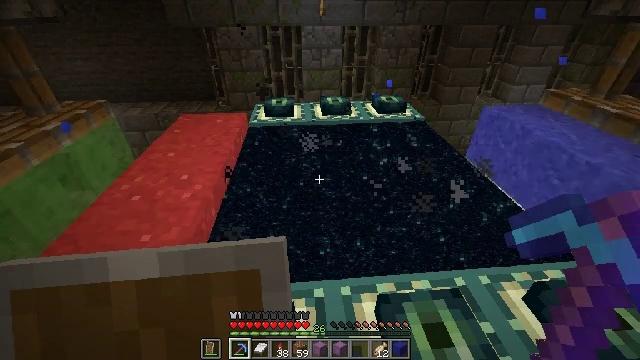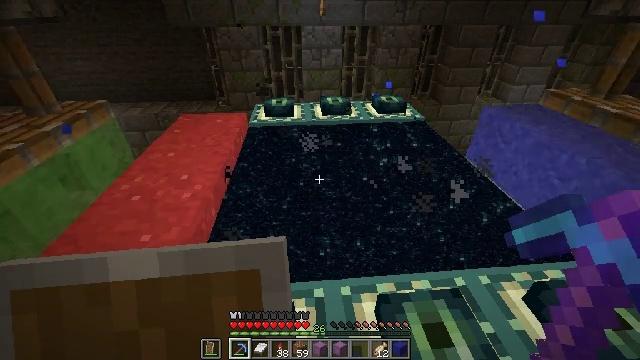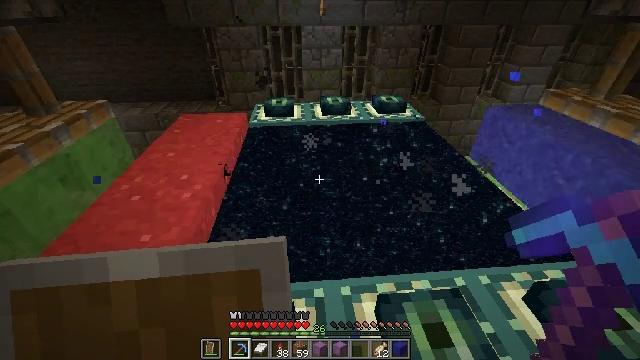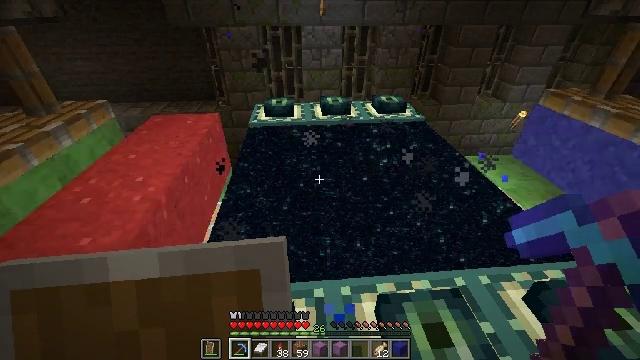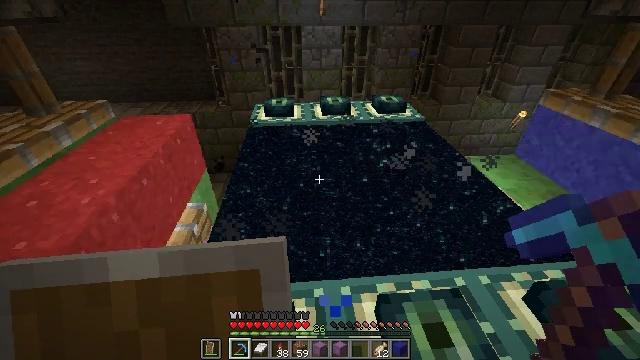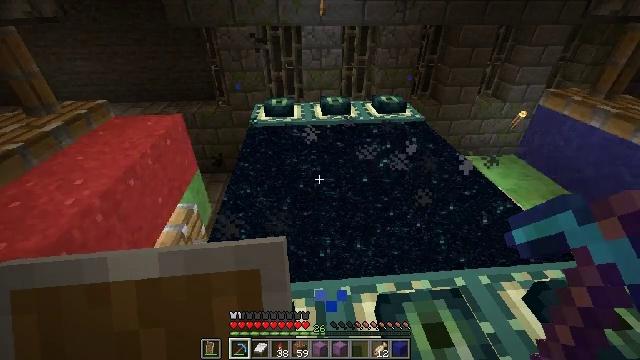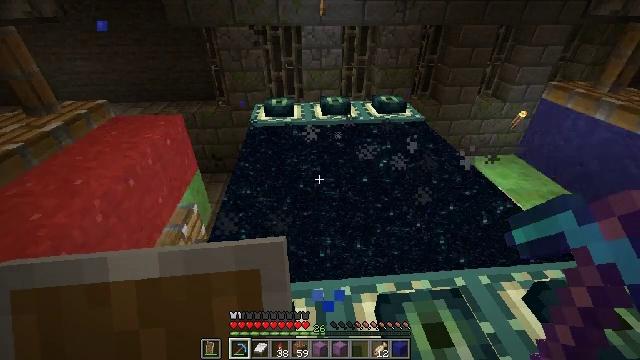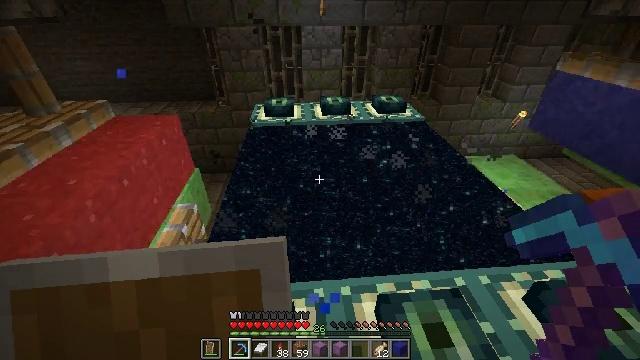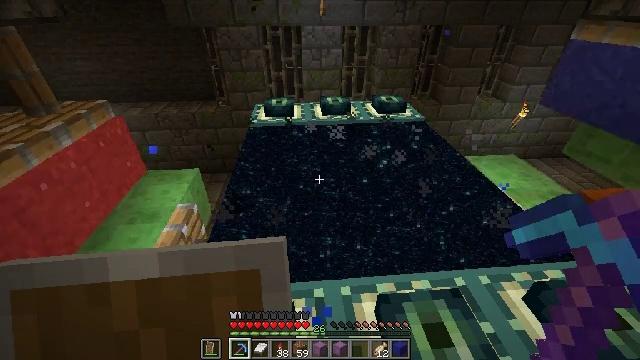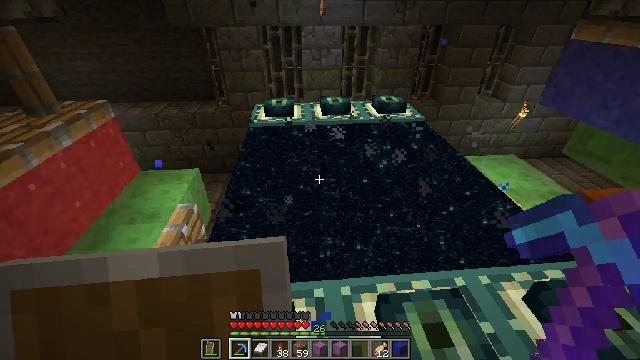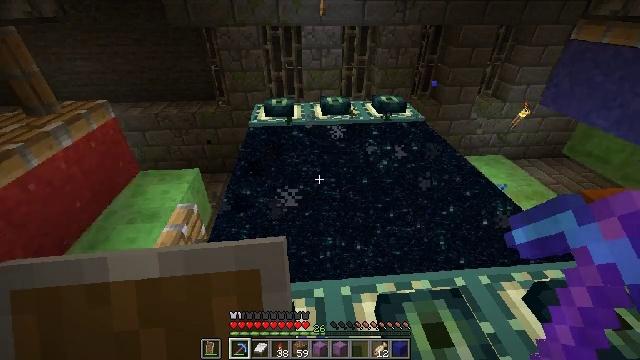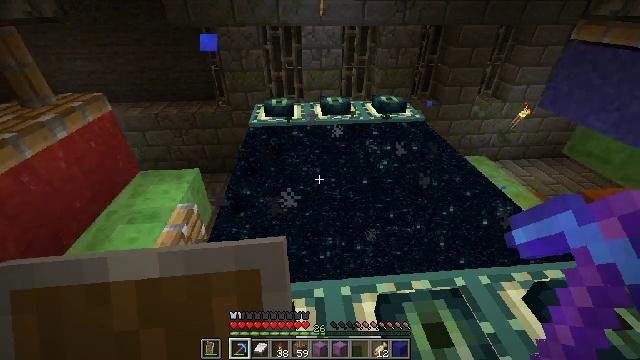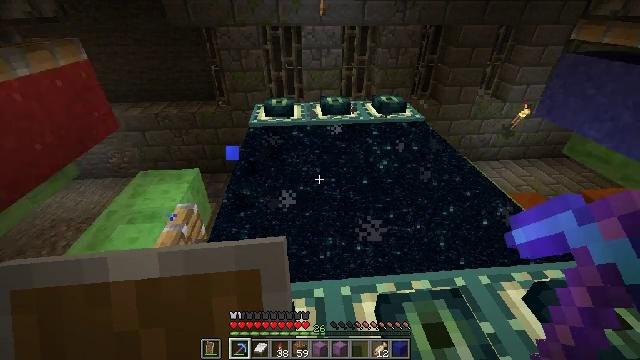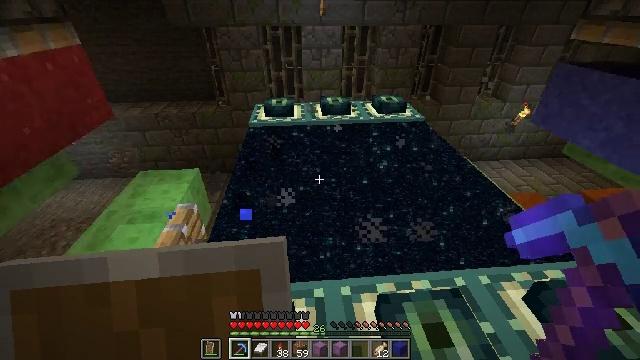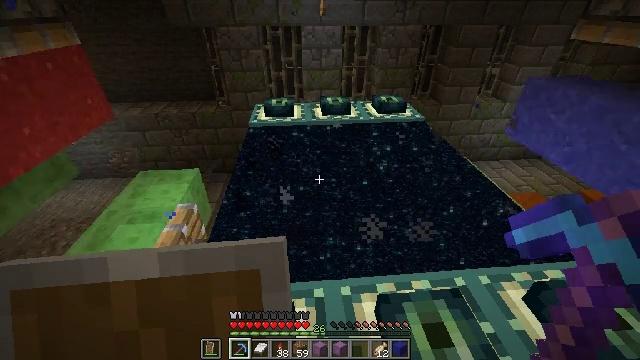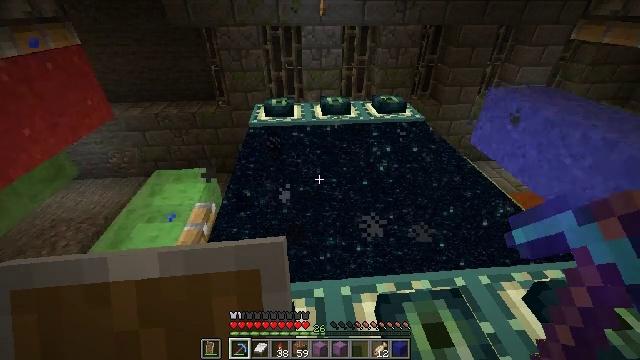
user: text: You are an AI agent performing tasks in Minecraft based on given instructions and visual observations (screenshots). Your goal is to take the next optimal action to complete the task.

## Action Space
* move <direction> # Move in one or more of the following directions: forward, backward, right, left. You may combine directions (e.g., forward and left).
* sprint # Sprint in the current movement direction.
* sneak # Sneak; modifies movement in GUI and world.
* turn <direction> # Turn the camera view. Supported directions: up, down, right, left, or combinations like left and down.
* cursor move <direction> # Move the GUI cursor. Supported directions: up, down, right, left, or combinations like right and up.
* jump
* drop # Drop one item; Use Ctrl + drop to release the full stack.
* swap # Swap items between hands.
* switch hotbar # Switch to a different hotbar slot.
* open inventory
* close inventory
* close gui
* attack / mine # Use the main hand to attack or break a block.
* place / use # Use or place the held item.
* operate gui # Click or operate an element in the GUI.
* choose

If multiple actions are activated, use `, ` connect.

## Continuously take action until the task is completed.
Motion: motion action
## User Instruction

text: Gather some blue concrete powder.
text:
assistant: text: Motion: no_op
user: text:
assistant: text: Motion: no_op
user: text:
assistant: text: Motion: no_op
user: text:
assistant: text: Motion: no_op
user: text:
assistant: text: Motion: no_op
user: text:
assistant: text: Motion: no_op
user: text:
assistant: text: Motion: no_op
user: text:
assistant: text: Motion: no_op
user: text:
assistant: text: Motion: no_op
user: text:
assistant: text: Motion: no_op
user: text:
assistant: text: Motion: no_op
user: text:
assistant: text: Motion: no_op
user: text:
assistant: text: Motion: no_op
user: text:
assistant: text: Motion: no_op
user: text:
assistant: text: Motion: no_op
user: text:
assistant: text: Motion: no_op
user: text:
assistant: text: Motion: no_op
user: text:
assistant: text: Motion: no_op
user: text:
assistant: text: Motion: no_op
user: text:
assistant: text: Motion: no_op
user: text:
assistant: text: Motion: no_op
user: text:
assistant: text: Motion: no_op
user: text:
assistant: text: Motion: no_op
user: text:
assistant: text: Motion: no_op
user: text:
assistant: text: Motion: no_op
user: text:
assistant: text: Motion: no_op
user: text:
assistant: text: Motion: no_op
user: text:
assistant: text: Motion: no_op
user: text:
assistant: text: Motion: no_op
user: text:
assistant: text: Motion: no_op